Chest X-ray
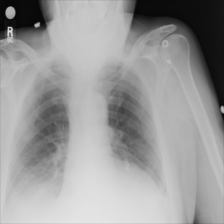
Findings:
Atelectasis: negative
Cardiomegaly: negative
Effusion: negative
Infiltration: negative
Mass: negative
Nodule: negative
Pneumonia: negative
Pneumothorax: negative
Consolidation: negative
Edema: negative
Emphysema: negative
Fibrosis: negative
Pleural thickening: negative
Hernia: negative